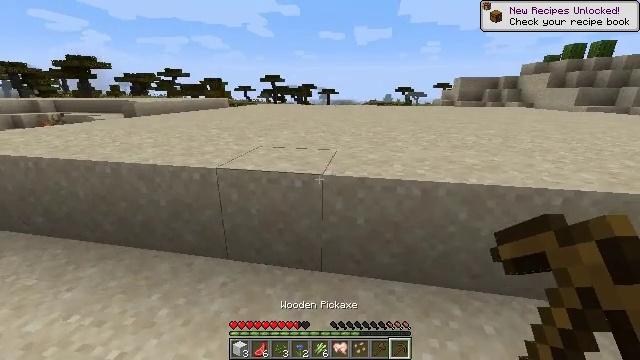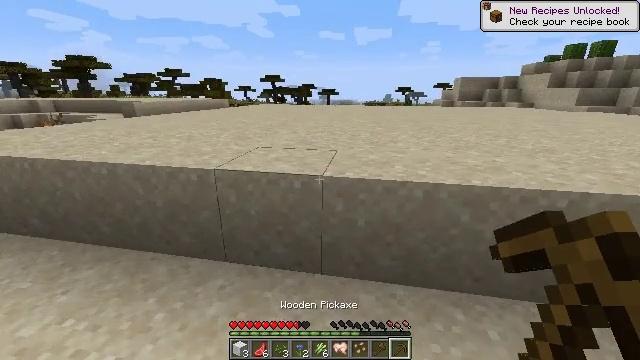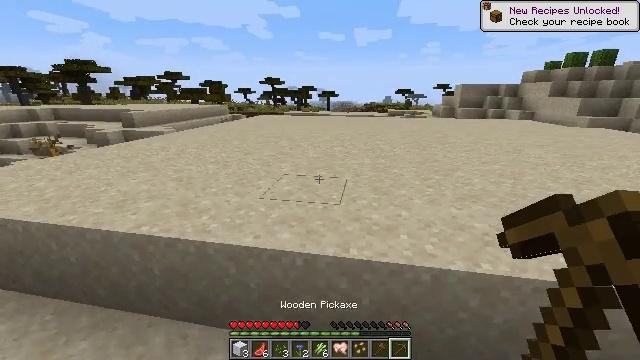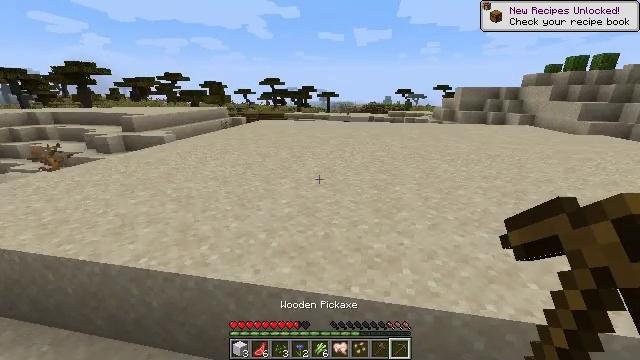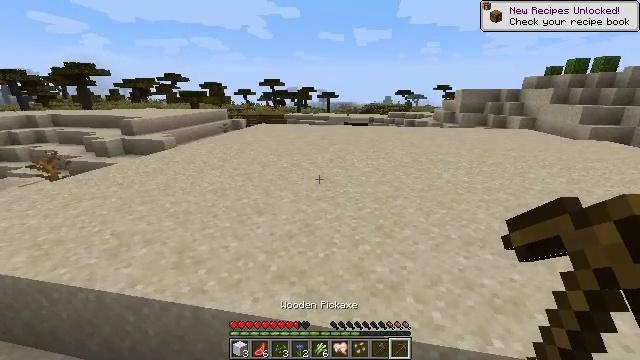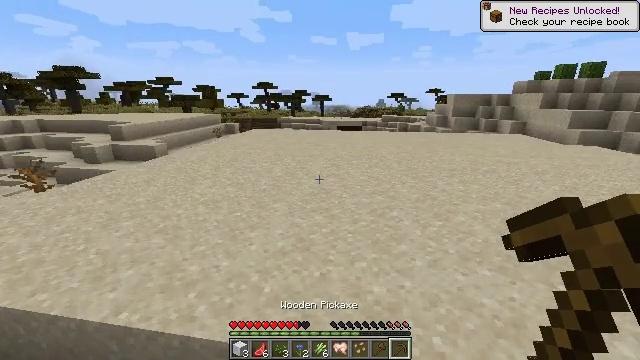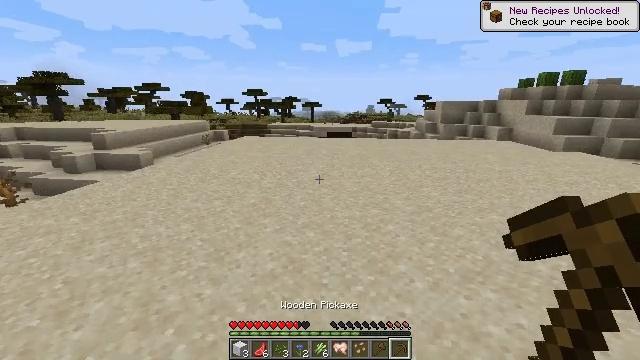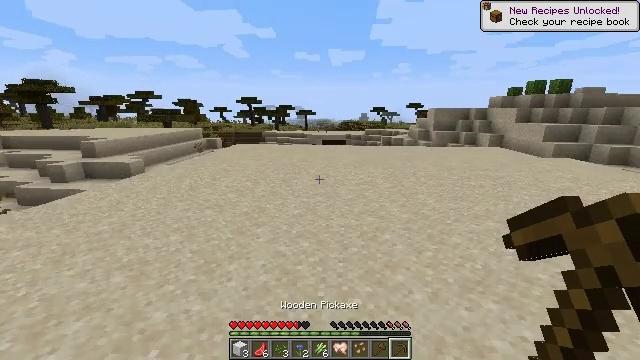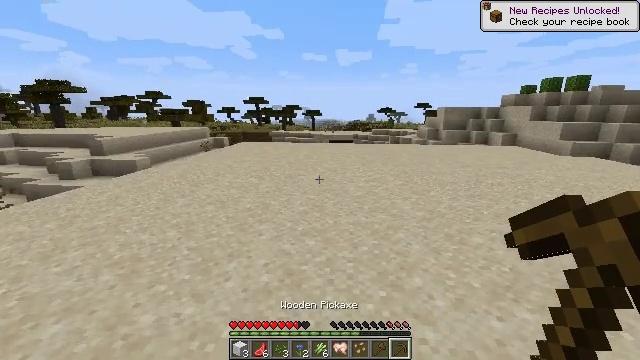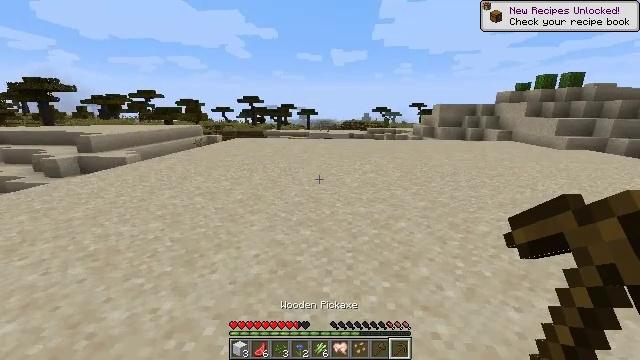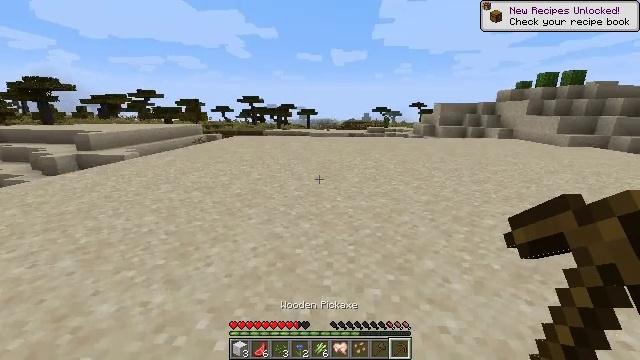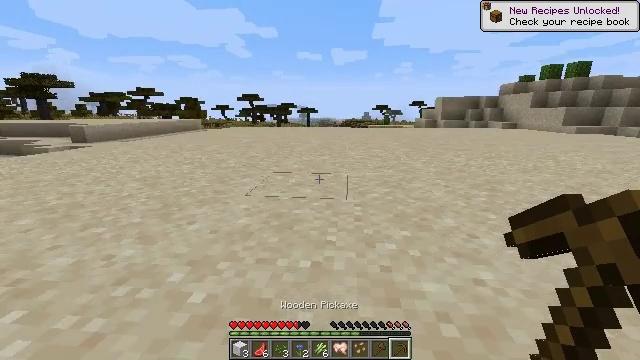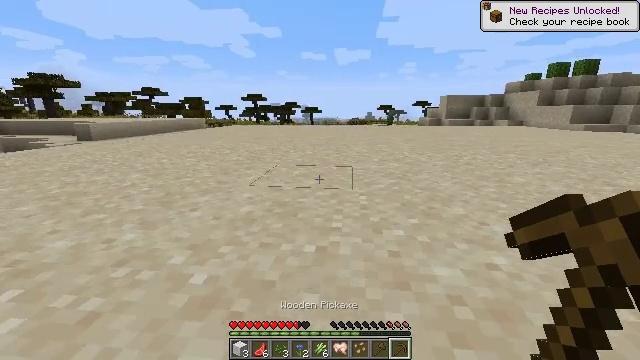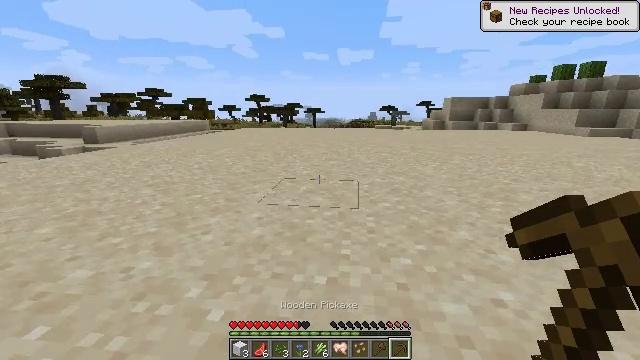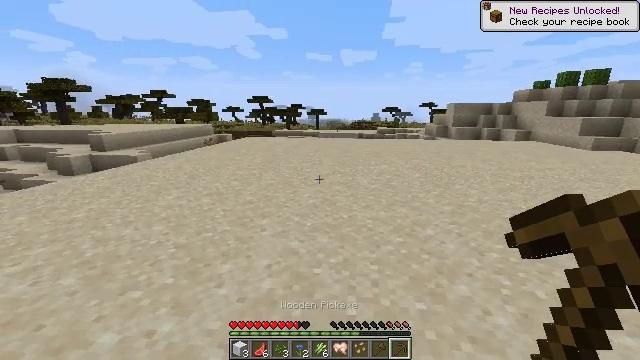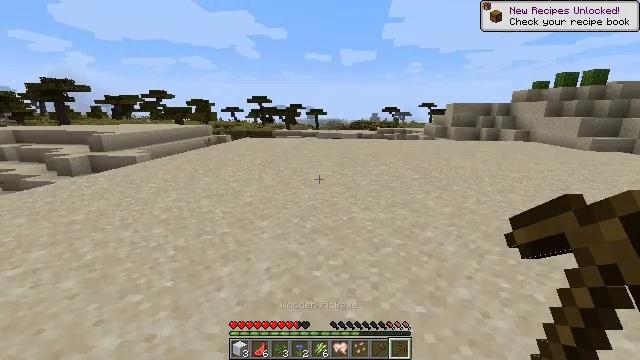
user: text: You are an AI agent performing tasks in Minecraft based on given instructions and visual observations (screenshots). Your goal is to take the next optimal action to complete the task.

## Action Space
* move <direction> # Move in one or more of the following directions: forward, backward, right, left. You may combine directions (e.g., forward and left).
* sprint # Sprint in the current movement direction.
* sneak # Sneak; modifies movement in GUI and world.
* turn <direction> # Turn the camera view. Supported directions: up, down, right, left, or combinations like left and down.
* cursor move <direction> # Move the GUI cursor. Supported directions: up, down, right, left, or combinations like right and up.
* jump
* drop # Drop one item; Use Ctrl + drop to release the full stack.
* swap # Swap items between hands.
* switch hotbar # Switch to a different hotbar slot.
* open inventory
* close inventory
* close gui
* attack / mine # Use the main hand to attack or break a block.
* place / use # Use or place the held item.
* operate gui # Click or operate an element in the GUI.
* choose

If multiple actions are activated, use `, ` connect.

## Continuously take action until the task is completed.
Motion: motion action
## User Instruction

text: Break the hay block to collect it.
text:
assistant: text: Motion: move forward, jump
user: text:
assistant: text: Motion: move forward, jump
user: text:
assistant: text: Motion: move forward, jump
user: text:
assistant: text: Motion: move forward, jump
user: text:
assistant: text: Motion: move forward, turn right, jump
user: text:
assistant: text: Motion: move forward, turn right and up, jump
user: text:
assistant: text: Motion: move forward, turn right and up, jump
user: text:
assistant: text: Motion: move forward, turn left, jump
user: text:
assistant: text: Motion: move forward, turn right, jump
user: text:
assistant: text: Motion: move forward, jump
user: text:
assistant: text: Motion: move forward, jump
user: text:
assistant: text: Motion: move forward, sprint, jump
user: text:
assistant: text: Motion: move forward, sprint, jump
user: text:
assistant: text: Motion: move forward, sprint, jump
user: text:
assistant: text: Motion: move forward, sprint, jump
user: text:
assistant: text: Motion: move forward, sprint, jump
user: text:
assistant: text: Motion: move forward, sprint, jump
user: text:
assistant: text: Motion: move forward, jump
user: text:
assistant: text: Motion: move forward, jump
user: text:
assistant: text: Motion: move forward, jump
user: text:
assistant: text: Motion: move forward, turn right, jump
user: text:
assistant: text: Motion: move forward, jump
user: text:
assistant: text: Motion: move forward, sprint, jump
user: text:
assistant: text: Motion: move forward, sprint, jump
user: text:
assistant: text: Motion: move forward, sprint, jump
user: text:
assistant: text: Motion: move forward, sprint, jump
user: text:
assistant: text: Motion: move forward, sprint, turn right, jump
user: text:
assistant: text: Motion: move forward, jump
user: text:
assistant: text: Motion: move forward, jump
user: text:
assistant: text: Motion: move forward, jump